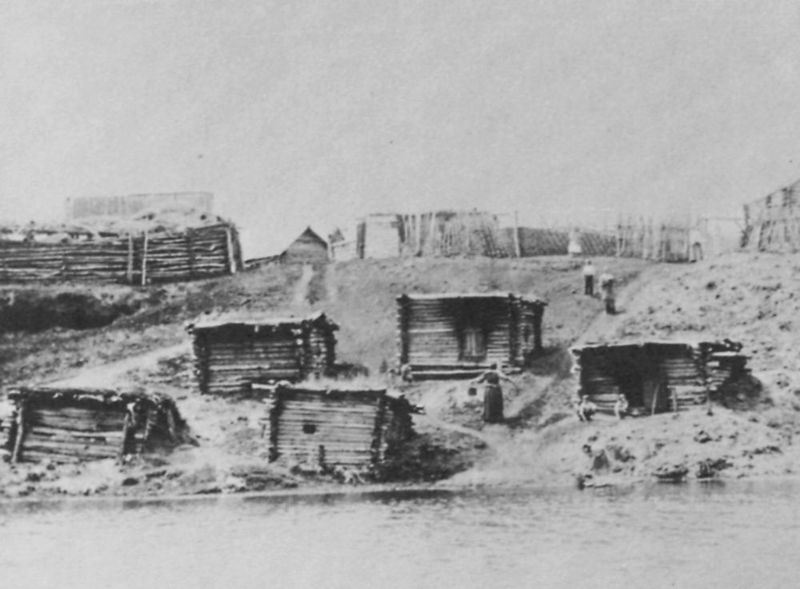
Titel: Das Dampfbad (banja)
Künstler: Russischer Photograph
Standort: Paris
Institution: Institut d'Etudes Slaves, Bibliothèque
Schlagwörter: dunkel, felsen, himmel, meer, schatten, wasser, weiß, fluss, frauen, menschen, sand, ufer, frau, grau, hell, hintergrund, holz, kleid, licht, männer, schwarz, strasse, dach, gebäude, gürtel, haus, weg, wiese, zaun, leute, rock, arme, steine, bach, erde, feld, ferne, häuser, hügel, stamm, gewässer, hütte, pfad, trampelpfad, wege, personen, wald, arbeit, taille, sommer, strand, wellen, passanten, türen, abhang, acker, spuren, hang, leere, dorf, dächer, tag, hütten, zäune, figuren, böschung, flus, stämme, balken, foto, fotografie, photographie, schwarz-weiss, kuppe, loch, gestalten, photo, holzfäller, karg, siedlung, empfangen, fließen, eimer, armut, umzäunung, wohnen, schutz, verfallen, verschlag, tristesse, flachdächer, hochhaus, holzhäuser, holzhütten, baracken, begrüßen, blockhäuser, holzbauten, armensiedlung, barakken, blockhütten, holztransport, spurweg, unterstände, wegspuren, zukommen